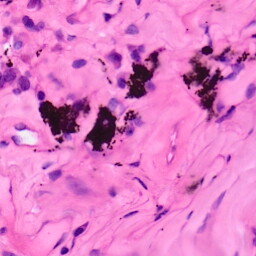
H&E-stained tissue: Lung